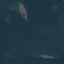
Land use / land cover class: Forest